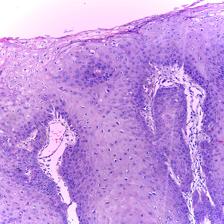
Diagnosis: OSCC